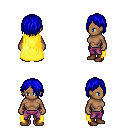
a pixel art fantasy rpg character, female body template, human, dark skin, yellow cape, magenta pants, blue bangs hairstyle, brown shoes, four views (front, back, left, right), 2x2 character sprite sheet, small pixel art, hard edges, no anti-aliasing